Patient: sex M, age 26
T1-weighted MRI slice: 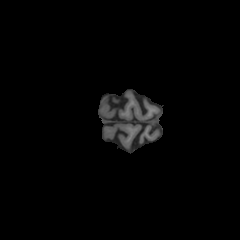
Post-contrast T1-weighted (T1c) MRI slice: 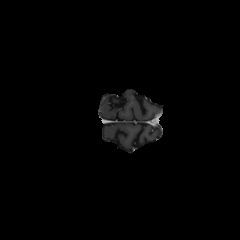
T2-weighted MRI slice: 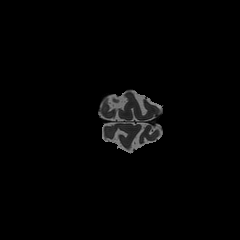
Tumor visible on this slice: yes
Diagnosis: Oligodendroglioma, IDH-mutant, 1p/19q-codeleted
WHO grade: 2